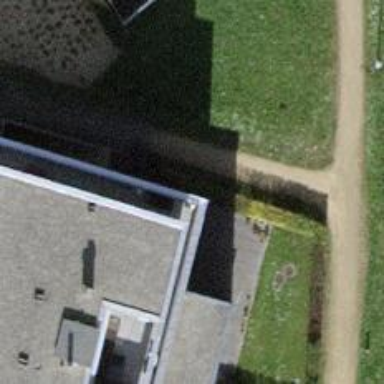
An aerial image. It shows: Footway with surface of fine gravel.